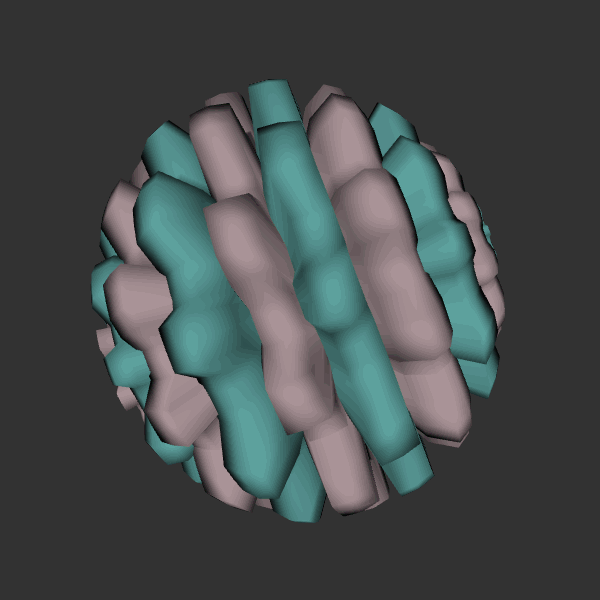
Background: dark